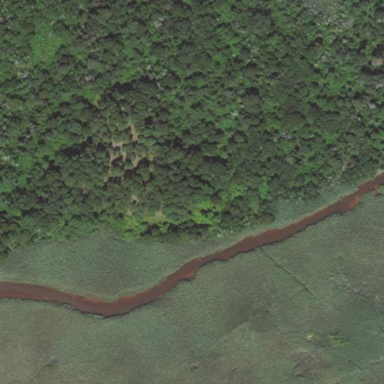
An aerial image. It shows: Wetland area characterized by wet meadow.